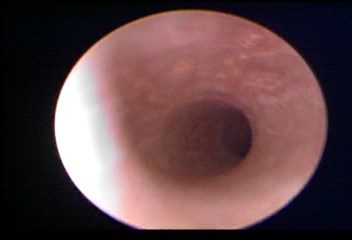
Modality: WLC
Class: Normal mucosa
Bladder cancer association: No